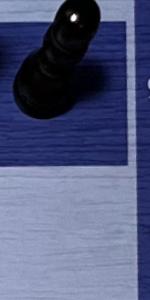
Label: Empty